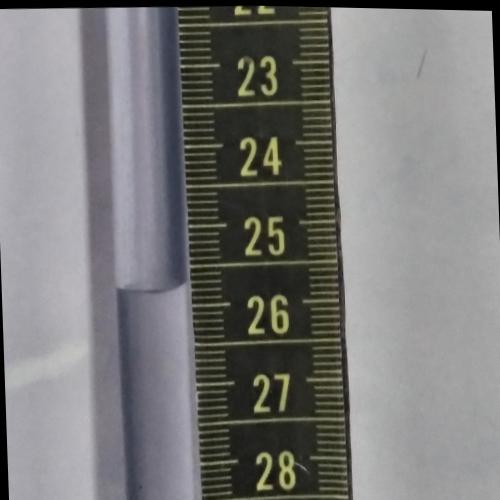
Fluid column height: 25.7 cm